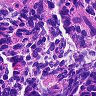
Metastatic tissue present: no